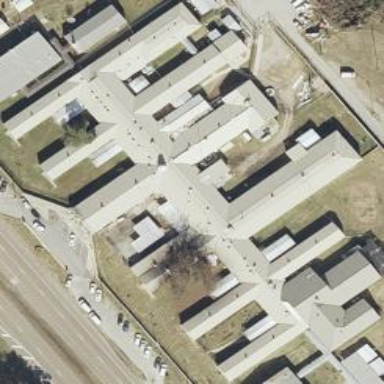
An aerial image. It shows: Prison building.